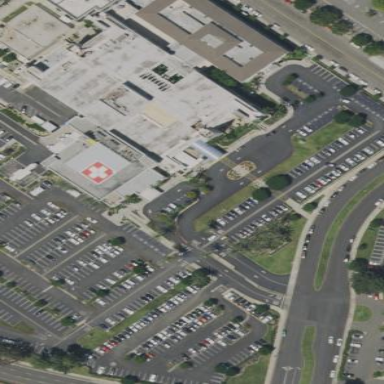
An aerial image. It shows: Hospital building.